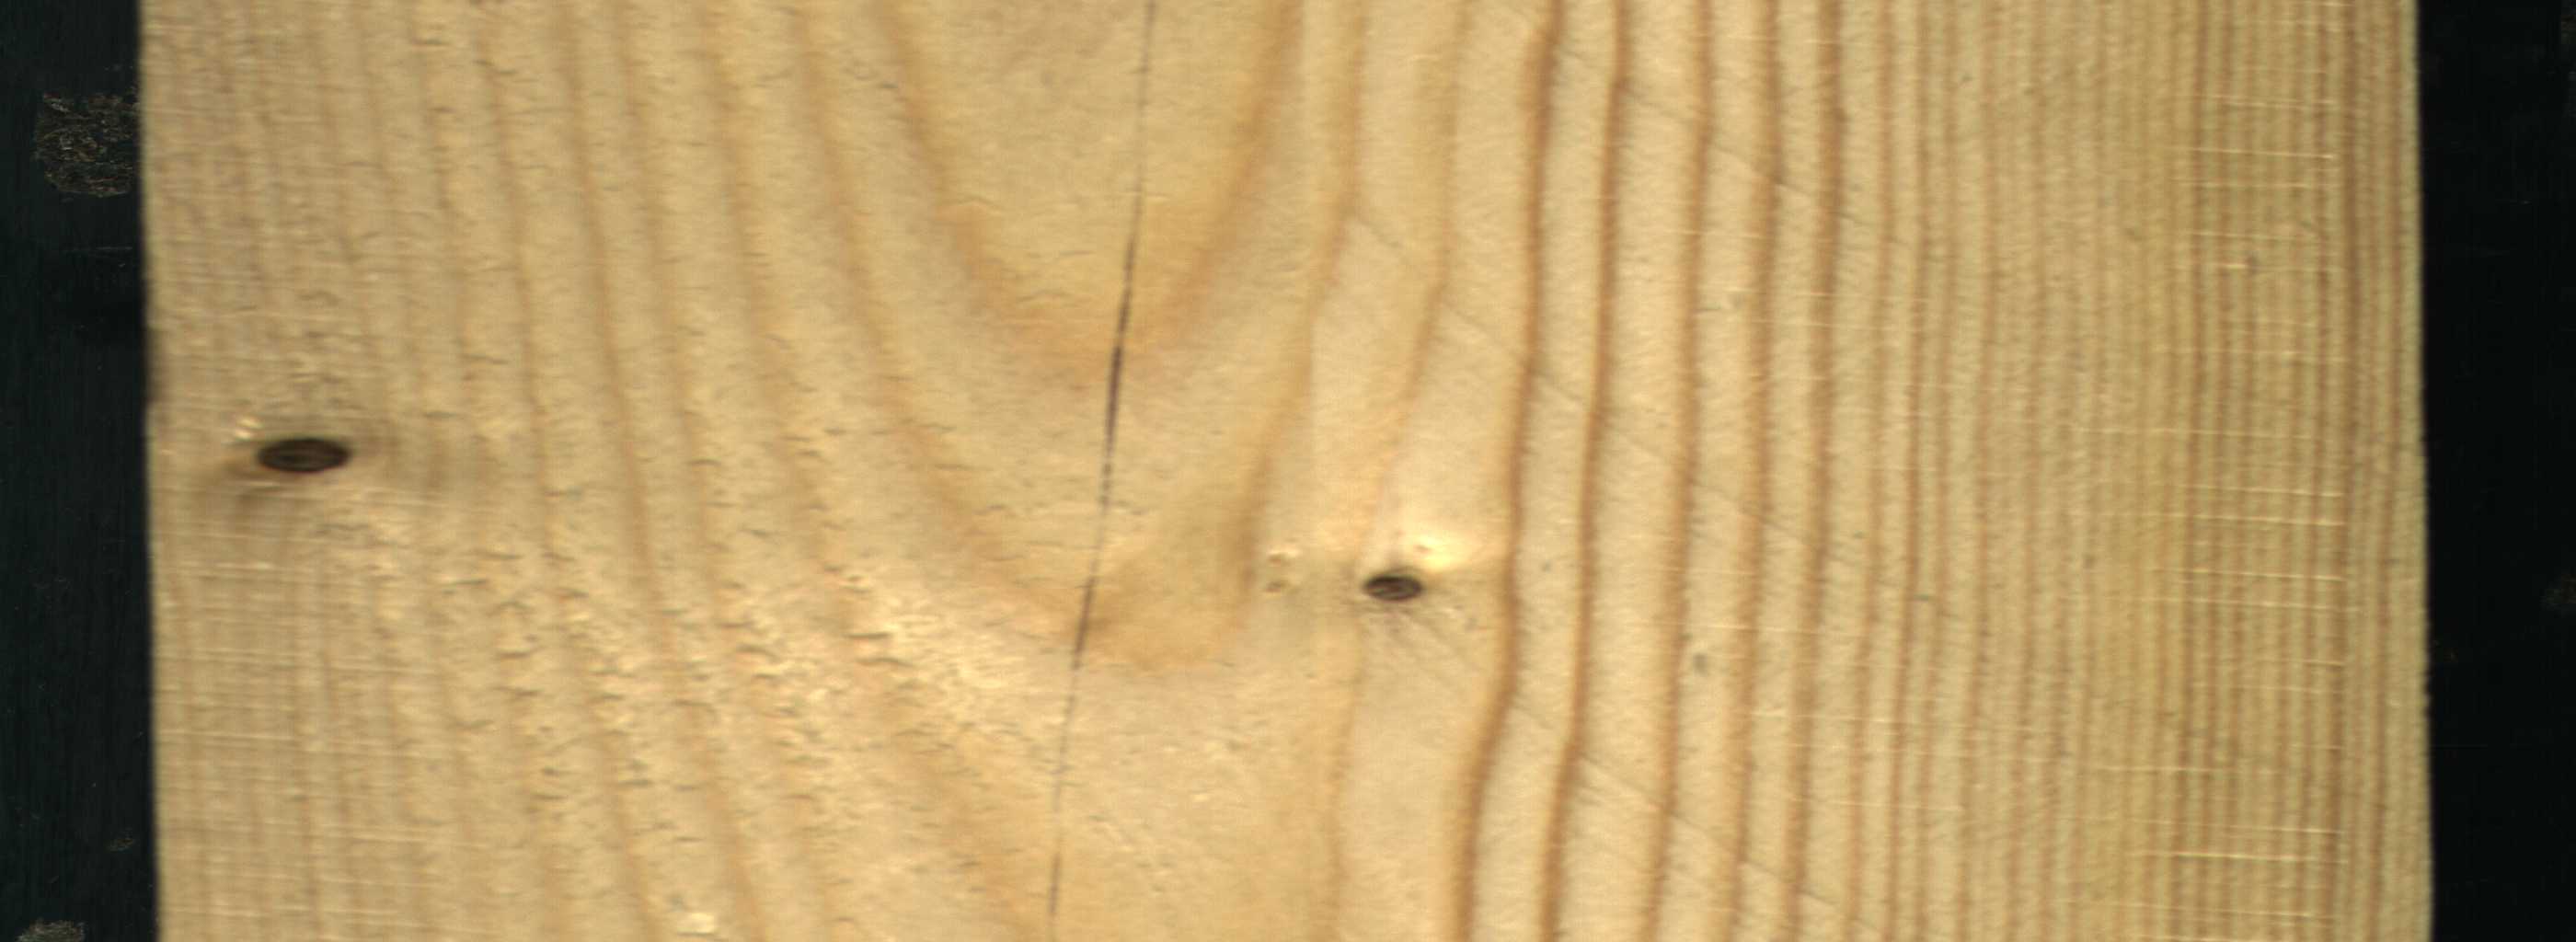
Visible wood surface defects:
Crack
Dead_Knot
Dead_Knot